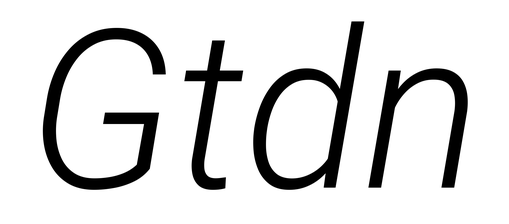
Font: Roboto-Italic_Light_Italic